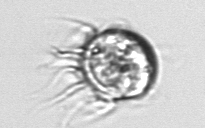
Label: Leegaardiella_ovalis